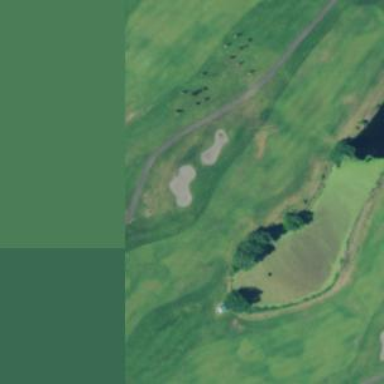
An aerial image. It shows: Grassy golf fairway.